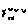
Label: bird